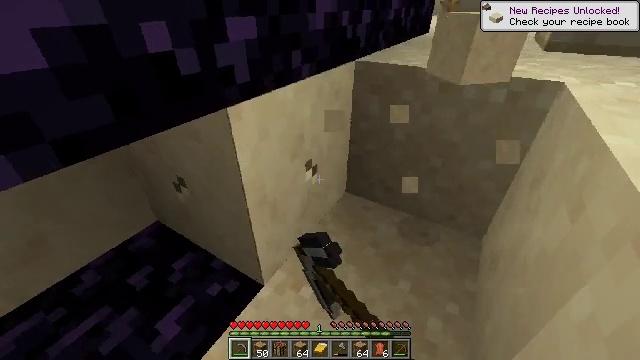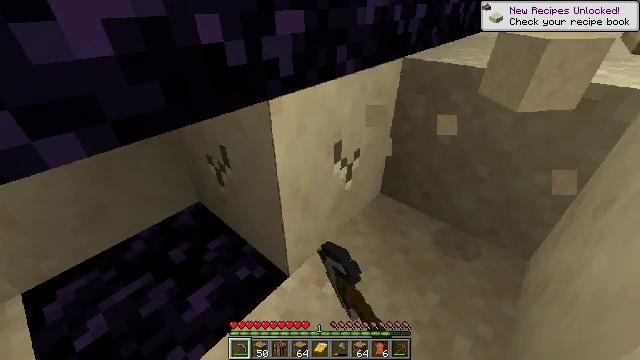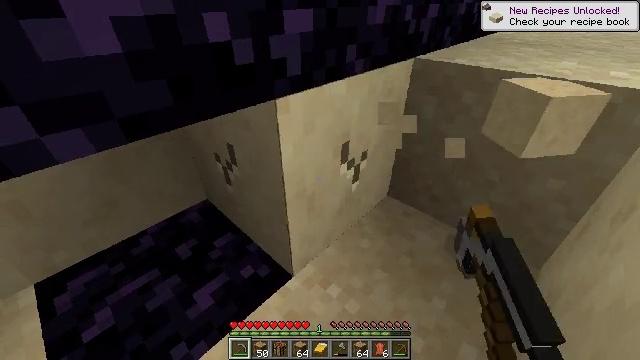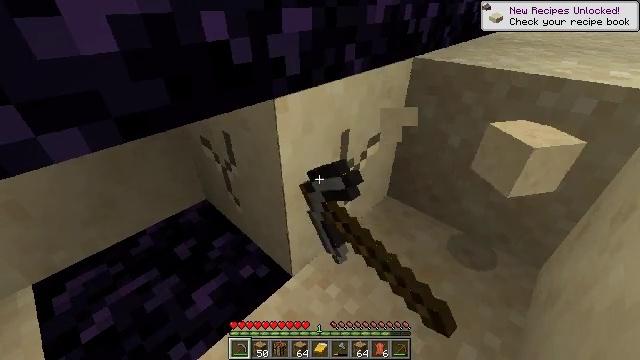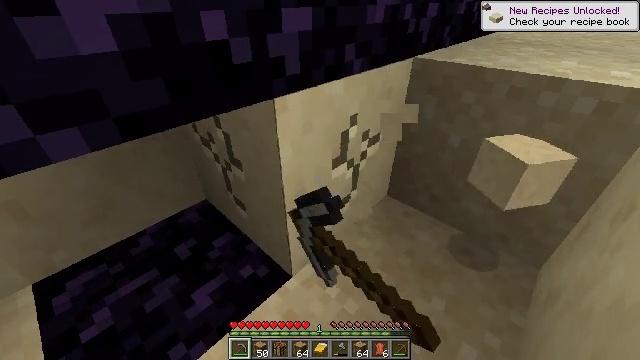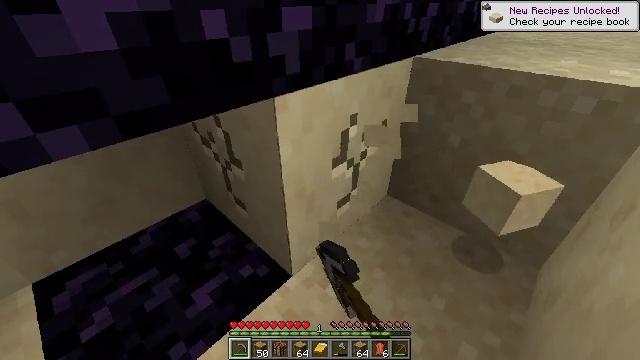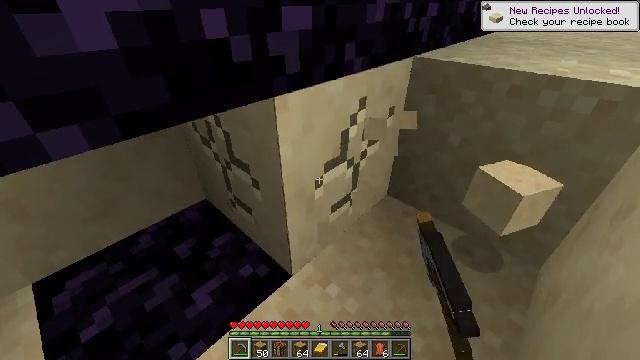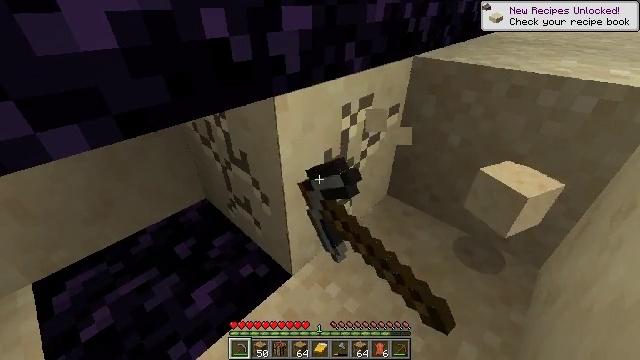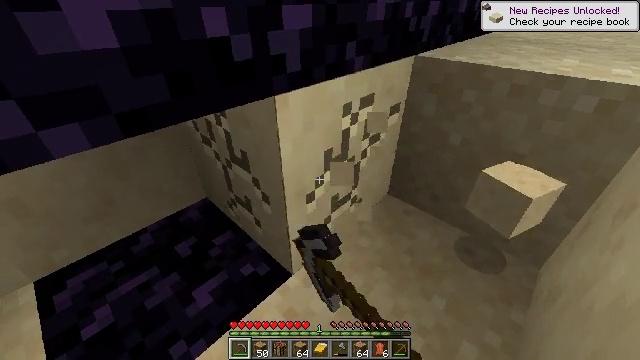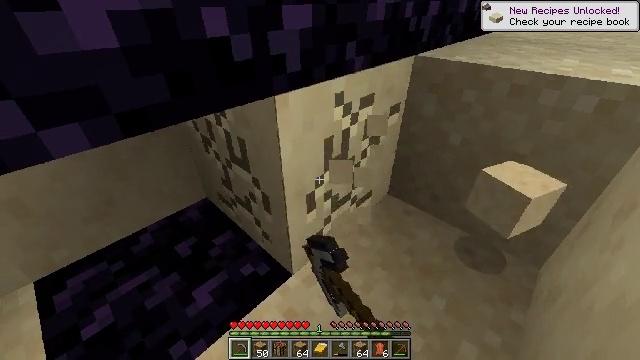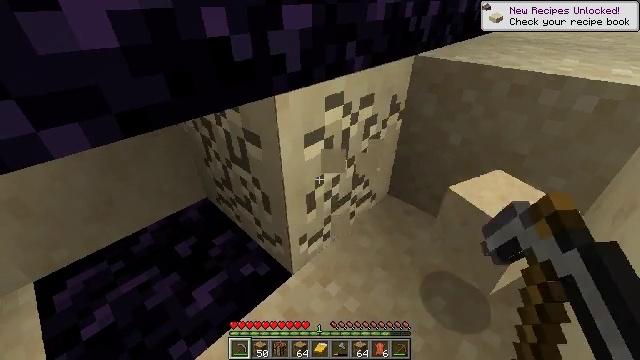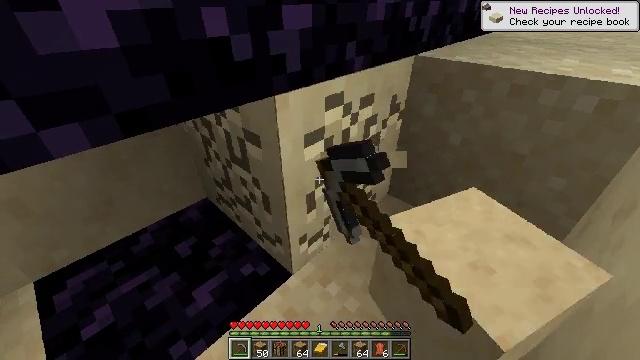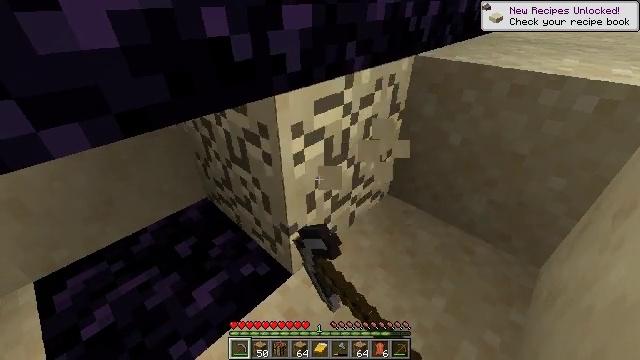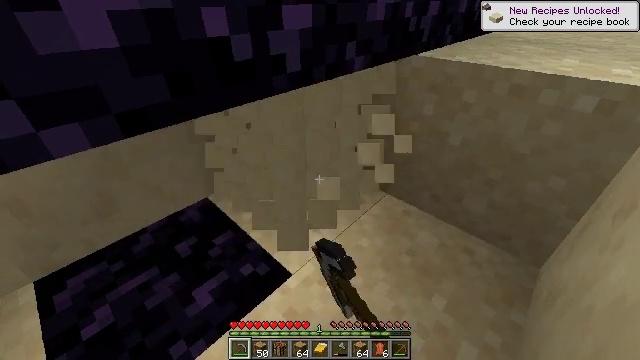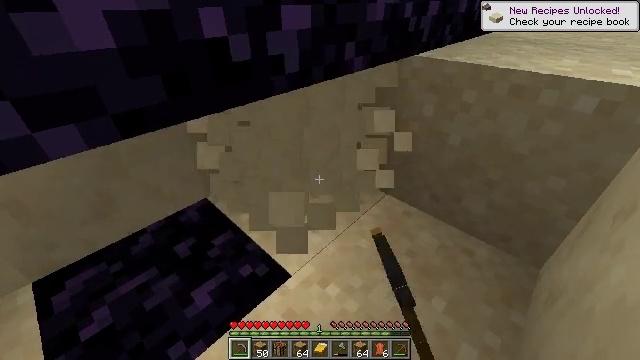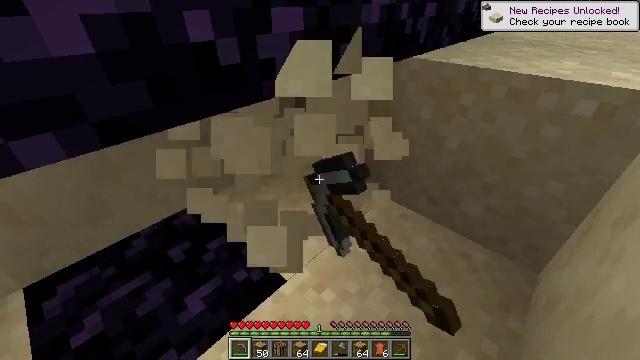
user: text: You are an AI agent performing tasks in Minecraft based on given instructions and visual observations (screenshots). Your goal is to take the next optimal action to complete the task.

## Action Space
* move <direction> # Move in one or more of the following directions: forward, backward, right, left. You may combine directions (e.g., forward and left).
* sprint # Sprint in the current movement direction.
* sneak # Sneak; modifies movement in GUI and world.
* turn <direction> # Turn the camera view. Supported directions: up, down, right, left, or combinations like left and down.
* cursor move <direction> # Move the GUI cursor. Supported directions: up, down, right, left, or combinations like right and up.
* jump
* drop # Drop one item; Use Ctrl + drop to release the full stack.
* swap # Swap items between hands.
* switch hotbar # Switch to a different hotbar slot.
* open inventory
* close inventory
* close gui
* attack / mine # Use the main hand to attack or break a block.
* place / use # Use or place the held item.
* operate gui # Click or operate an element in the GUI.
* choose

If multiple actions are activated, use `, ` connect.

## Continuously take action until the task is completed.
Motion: motion action
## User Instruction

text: Break the smooth sandstone to collect it.
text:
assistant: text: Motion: sneak, turn left, attack / mine
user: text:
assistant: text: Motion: sneak, turn left, attack / mine
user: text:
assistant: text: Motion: sneak, attack / mine
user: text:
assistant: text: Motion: sneak, attack / mine
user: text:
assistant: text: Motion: sneak, attack / mine
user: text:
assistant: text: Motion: sneak, attack / mine
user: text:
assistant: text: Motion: sneak, attack / mine
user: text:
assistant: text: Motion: sneak, attack / mine
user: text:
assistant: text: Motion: sneak, attack / mine
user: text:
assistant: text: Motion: sneak, attack / mine
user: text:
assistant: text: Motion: sneak, attack / mine
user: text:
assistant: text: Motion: sneak, attack / mine
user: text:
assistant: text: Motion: sneak, attack / mine
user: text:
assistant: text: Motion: move right, sneak, attack / mine
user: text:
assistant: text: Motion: move right, sneak, attack / mine
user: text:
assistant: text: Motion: move forward and move right, sneak, turn right and up, attack / mine
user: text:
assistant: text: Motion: move forward and move right, sneak, turn right, attack / mine
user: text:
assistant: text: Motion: sneak, attack / mine